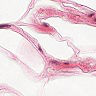
Metastatic tissue present: no